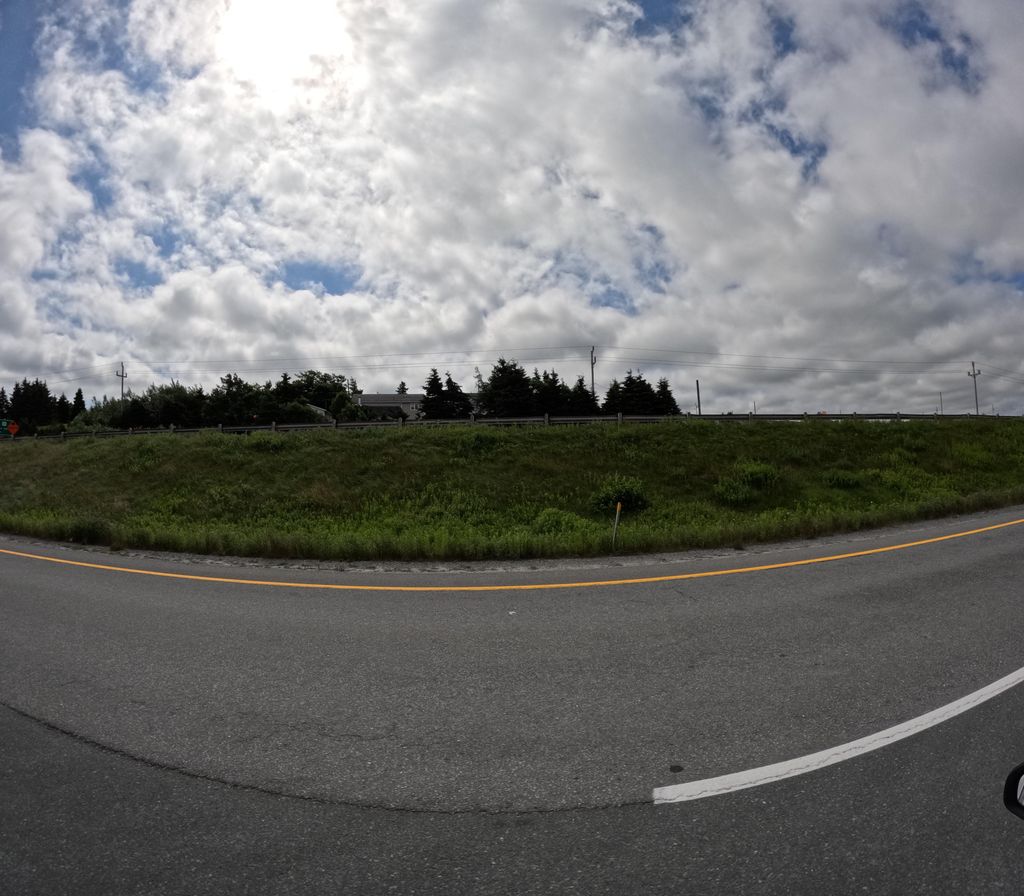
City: st_johns